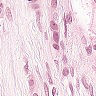
Metastatic tissue present: yes